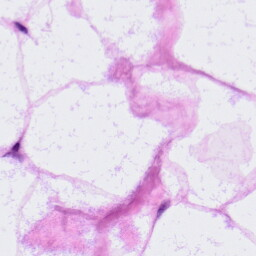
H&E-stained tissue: LymphNode